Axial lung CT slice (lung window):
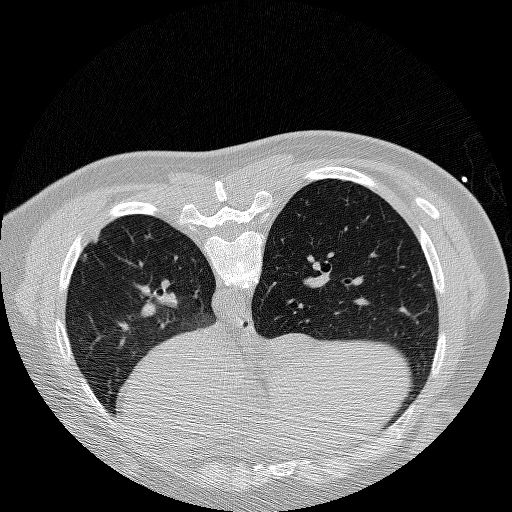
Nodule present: yes
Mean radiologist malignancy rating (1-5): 3.25